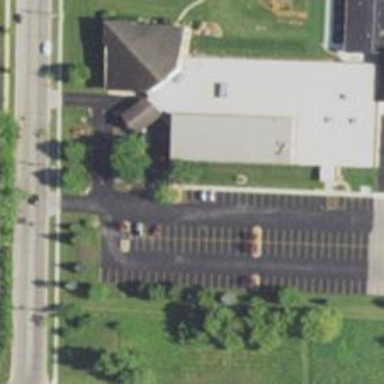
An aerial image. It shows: School building.